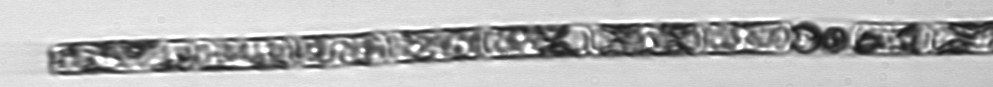
Label: Guinardia_delicatula_TAG_internal_parasite